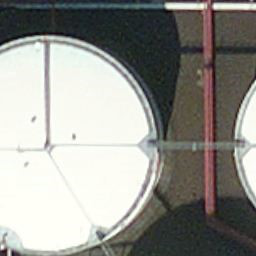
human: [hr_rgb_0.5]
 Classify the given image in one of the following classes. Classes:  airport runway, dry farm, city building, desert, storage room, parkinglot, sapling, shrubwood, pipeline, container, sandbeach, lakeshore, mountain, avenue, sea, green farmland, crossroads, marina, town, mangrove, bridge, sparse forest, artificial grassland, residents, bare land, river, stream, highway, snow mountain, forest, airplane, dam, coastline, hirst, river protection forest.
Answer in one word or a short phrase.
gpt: storage room